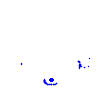
Particle: electron